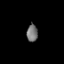
Tissue: lung
Cell type: Endothelial cells
Senescence score: 0.5711
Nuclear area (px): 186
Mean DAPI intensity: 116.199